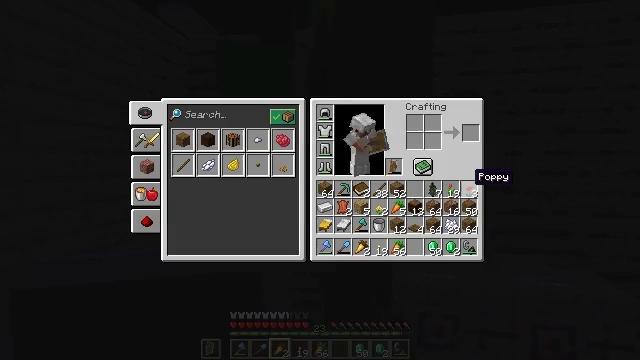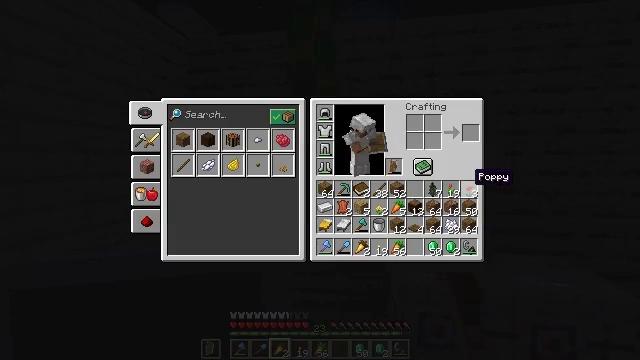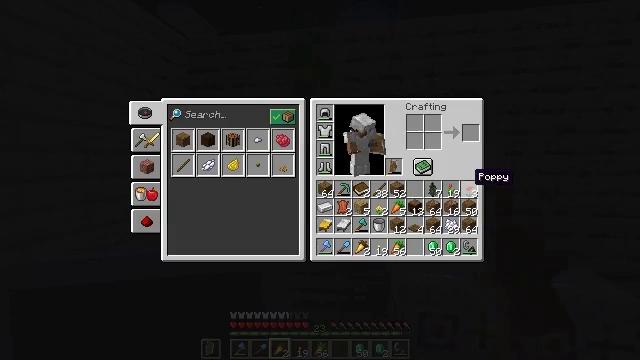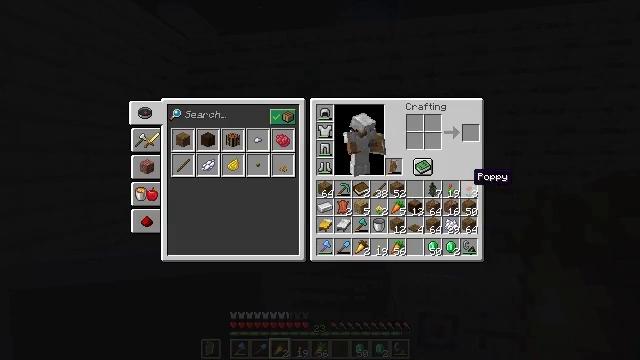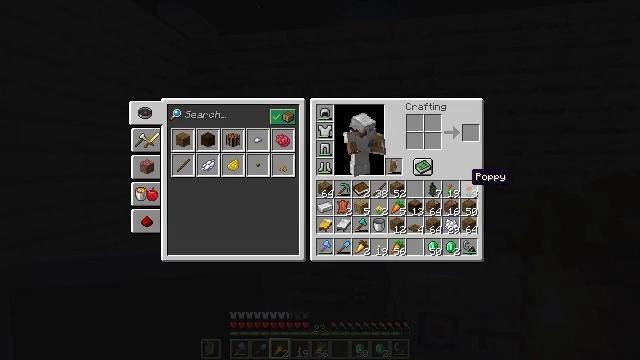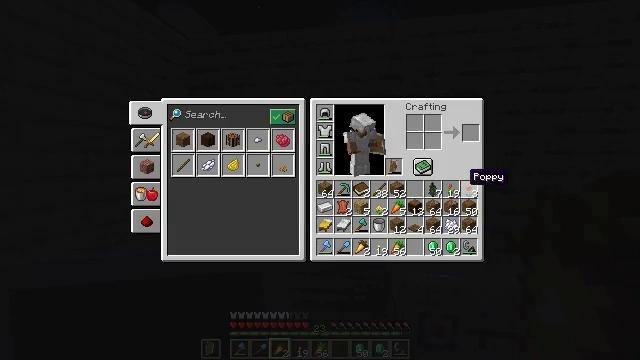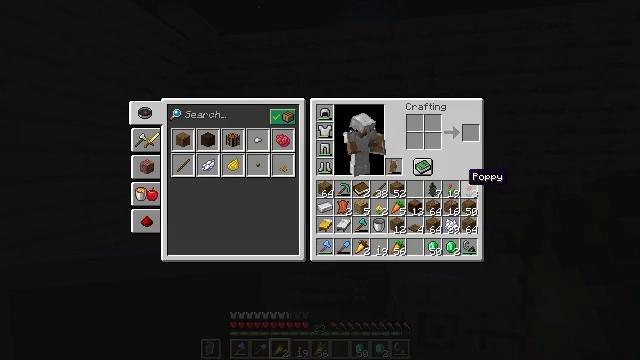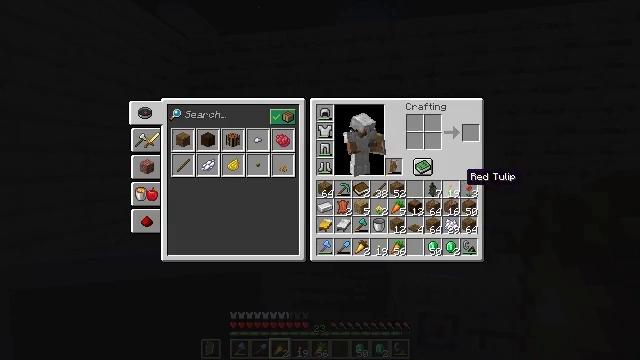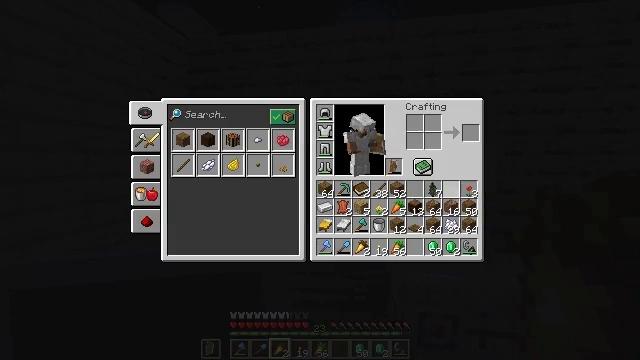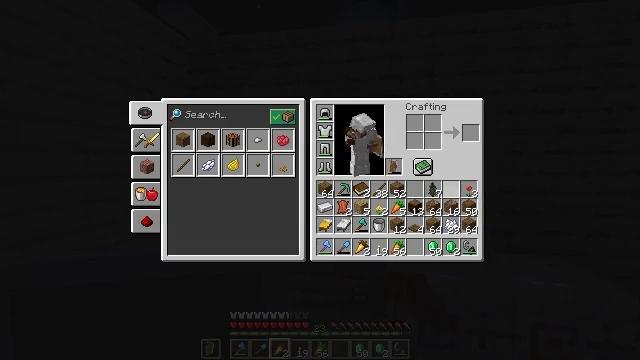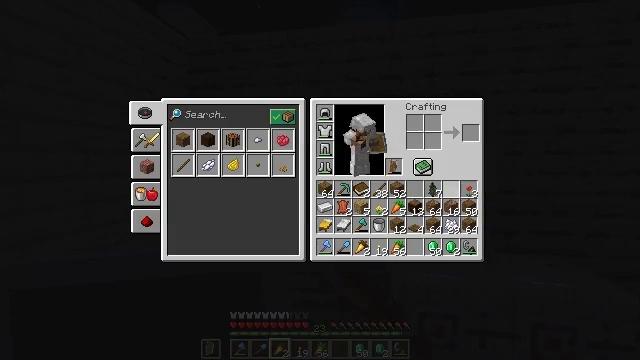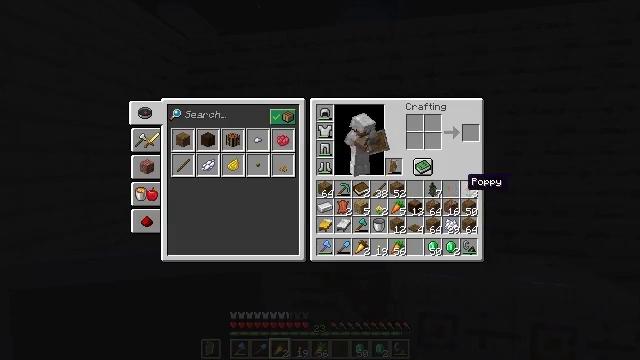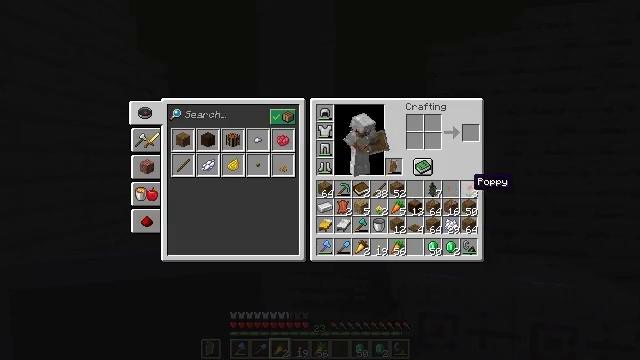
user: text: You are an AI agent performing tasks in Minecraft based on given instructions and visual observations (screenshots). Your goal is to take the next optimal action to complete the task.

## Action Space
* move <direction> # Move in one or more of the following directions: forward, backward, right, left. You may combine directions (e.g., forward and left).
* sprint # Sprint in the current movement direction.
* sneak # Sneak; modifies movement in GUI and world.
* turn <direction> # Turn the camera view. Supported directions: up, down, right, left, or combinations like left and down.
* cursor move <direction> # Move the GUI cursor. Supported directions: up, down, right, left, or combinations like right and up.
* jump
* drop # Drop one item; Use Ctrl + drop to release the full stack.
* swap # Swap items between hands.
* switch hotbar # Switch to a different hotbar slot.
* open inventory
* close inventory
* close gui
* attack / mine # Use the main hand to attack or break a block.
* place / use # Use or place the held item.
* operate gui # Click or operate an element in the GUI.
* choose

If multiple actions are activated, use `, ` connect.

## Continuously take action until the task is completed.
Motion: motion action
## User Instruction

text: Remove a red tulip from the inventory.
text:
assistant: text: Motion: sprint, open gui
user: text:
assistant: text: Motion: sprint
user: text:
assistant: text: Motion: sprint
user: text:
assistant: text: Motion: sprint
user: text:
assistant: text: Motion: sprint
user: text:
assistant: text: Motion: sprint
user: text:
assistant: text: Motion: sprint
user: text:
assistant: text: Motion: sprint, drop
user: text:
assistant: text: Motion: sprint, drop
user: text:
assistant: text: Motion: sprint, drop
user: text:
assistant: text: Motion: sprint
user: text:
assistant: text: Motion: sprint
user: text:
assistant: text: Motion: sprint, drop